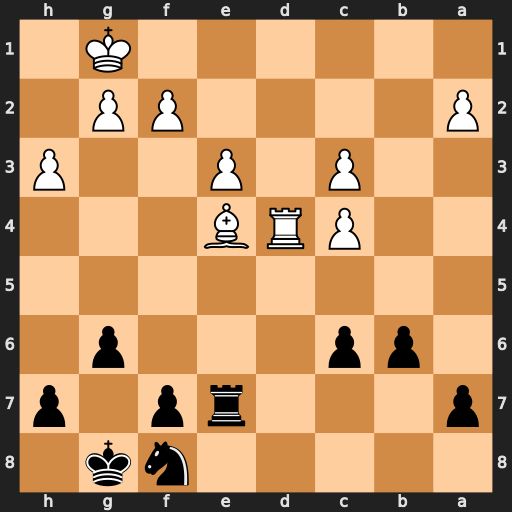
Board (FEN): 5nk1/p3rp1p/1pp3p1/8/2PRB3/2P1P2P/P4PP1/6K1
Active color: b
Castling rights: -
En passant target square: -
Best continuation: c5 Bd3 cxd4